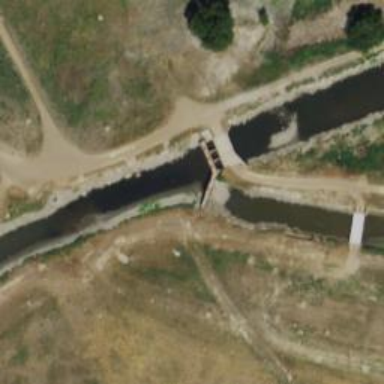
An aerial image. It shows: Dam across waterway.